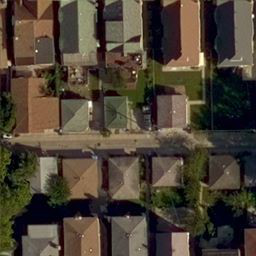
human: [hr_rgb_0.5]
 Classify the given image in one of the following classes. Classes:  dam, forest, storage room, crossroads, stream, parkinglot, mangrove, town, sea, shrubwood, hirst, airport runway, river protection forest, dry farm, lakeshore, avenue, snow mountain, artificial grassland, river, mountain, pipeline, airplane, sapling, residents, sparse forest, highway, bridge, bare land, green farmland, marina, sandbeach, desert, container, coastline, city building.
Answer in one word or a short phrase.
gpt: residents